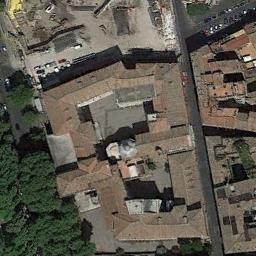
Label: church